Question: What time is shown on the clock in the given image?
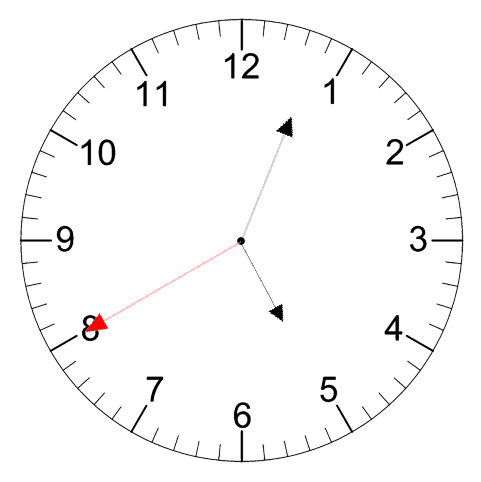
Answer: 05:03:40